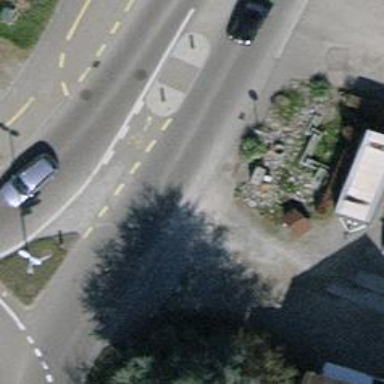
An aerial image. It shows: Secondary road with asphalt surface.